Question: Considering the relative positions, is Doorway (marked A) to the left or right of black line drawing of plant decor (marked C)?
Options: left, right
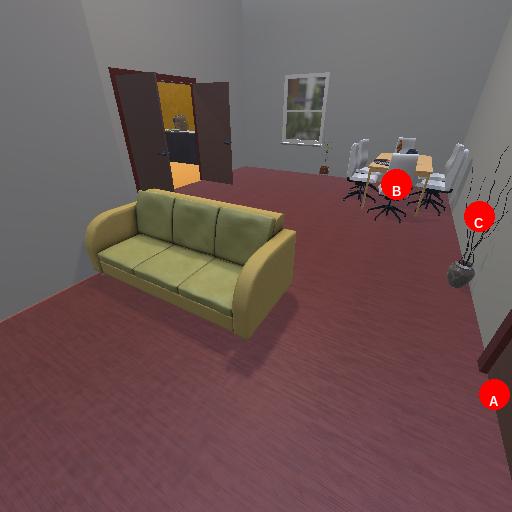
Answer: left